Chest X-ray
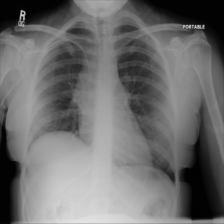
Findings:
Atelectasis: negative
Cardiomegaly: negative
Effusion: negative
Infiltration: negative
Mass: negative
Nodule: negative
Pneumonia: negative
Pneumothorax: negative
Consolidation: negative
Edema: negative
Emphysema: negative
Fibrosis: negative
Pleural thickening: negative
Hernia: negative